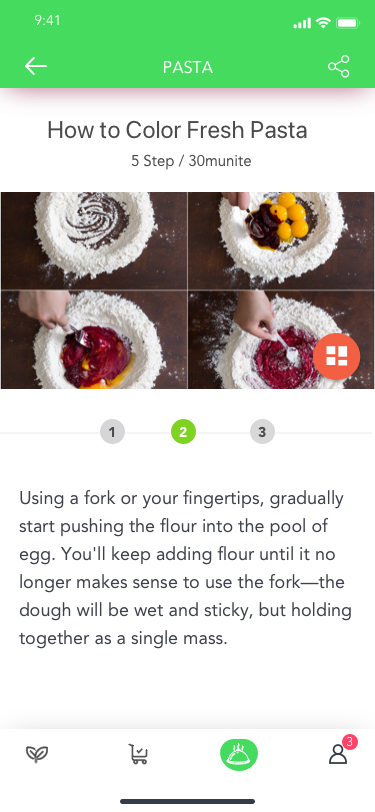
Text in this UI design:
Using a fork or your fingertips, gradually start pushing the flour into the pool of egg. You'll keep adding flour until it no longer makes sense to use the fork—the dough will be wet and sticky, but holding together as a single mass.
How to Color Fresh Pasta
5 Step / 30munite
1
2
3